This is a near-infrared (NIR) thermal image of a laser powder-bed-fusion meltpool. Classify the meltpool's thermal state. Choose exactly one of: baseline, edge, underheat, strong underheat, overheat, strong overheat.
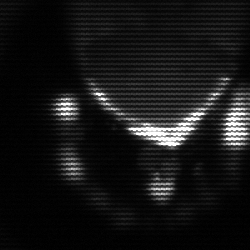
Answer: baseline